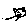
Label: cat